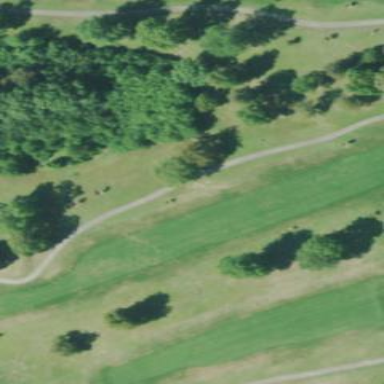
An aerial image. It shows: Golf fairway surrounded by grass.